Field crop: tomato
Growth stage: 2
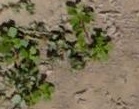
Species: portulaca